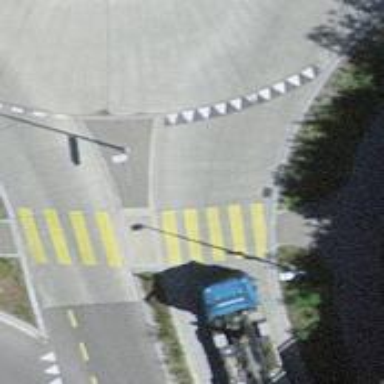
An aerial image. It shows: Uncontrolled zebra crossing with zebra markings.